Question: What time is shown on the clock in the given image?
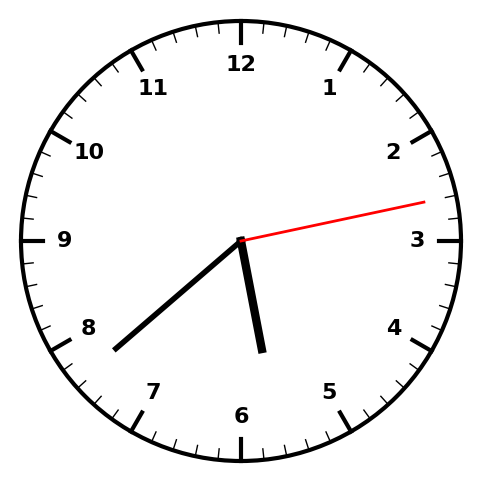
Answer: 05:38:13